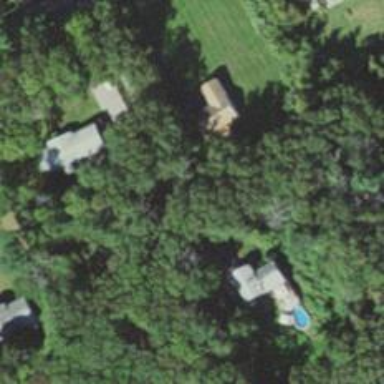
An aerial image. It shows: Residential driveway.